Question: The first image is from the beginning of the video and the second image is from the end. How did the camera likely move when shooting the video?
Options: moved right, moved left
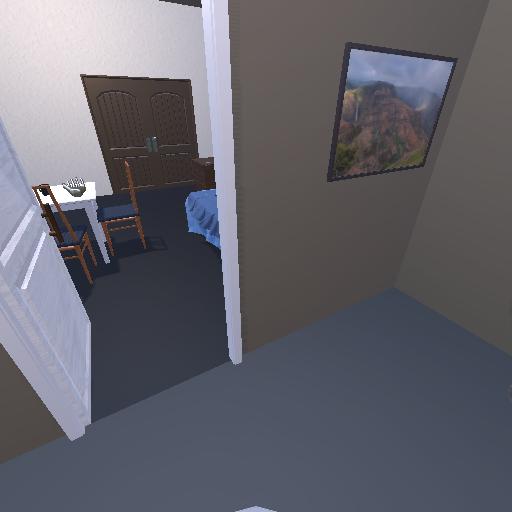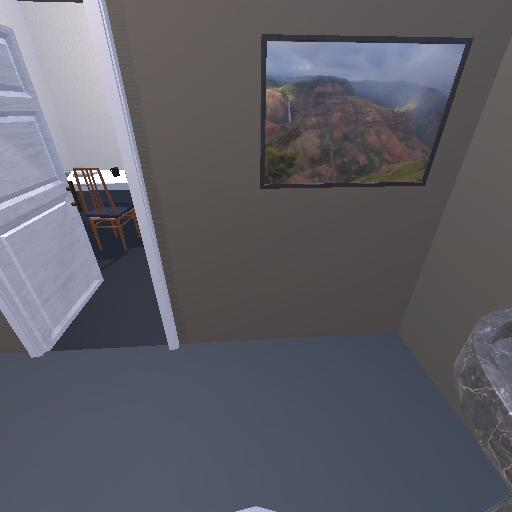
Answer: moved right